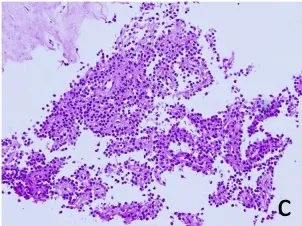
(c) Histopathological images of samples from endoscopic ultrasound-guided fine-needle aspiration (EUS-FNA) shows a highly cellular mass with papillary clusters of small and uniform cells with oval nuclei surrounding a fibrovascular core (hematoxylin and eosin stain; original maginification, x200).
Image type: pathology (h&e)